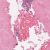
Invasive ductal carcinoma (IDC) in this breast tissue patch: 0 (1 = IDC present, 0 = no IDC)